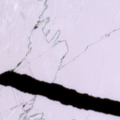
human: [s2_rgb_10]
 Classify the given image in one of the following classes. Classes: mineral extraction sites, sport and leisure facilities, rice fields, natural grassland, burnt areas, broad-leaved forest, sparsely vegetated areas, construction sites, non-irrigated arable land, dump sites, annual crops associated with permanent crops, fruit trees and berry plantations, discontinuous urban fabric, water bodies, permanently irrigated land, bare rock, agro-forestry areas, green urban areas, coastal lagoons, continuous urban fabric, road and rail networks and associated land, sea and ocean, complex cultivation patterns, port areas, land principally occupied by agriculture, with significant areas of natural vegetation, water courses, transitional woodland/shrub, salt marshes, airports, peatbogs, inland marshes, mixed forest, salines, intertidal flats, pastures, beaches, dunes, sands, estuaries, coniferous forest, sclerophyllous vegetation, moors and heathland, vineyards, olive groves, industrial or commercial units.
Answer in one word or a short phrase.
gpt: sea and ocean